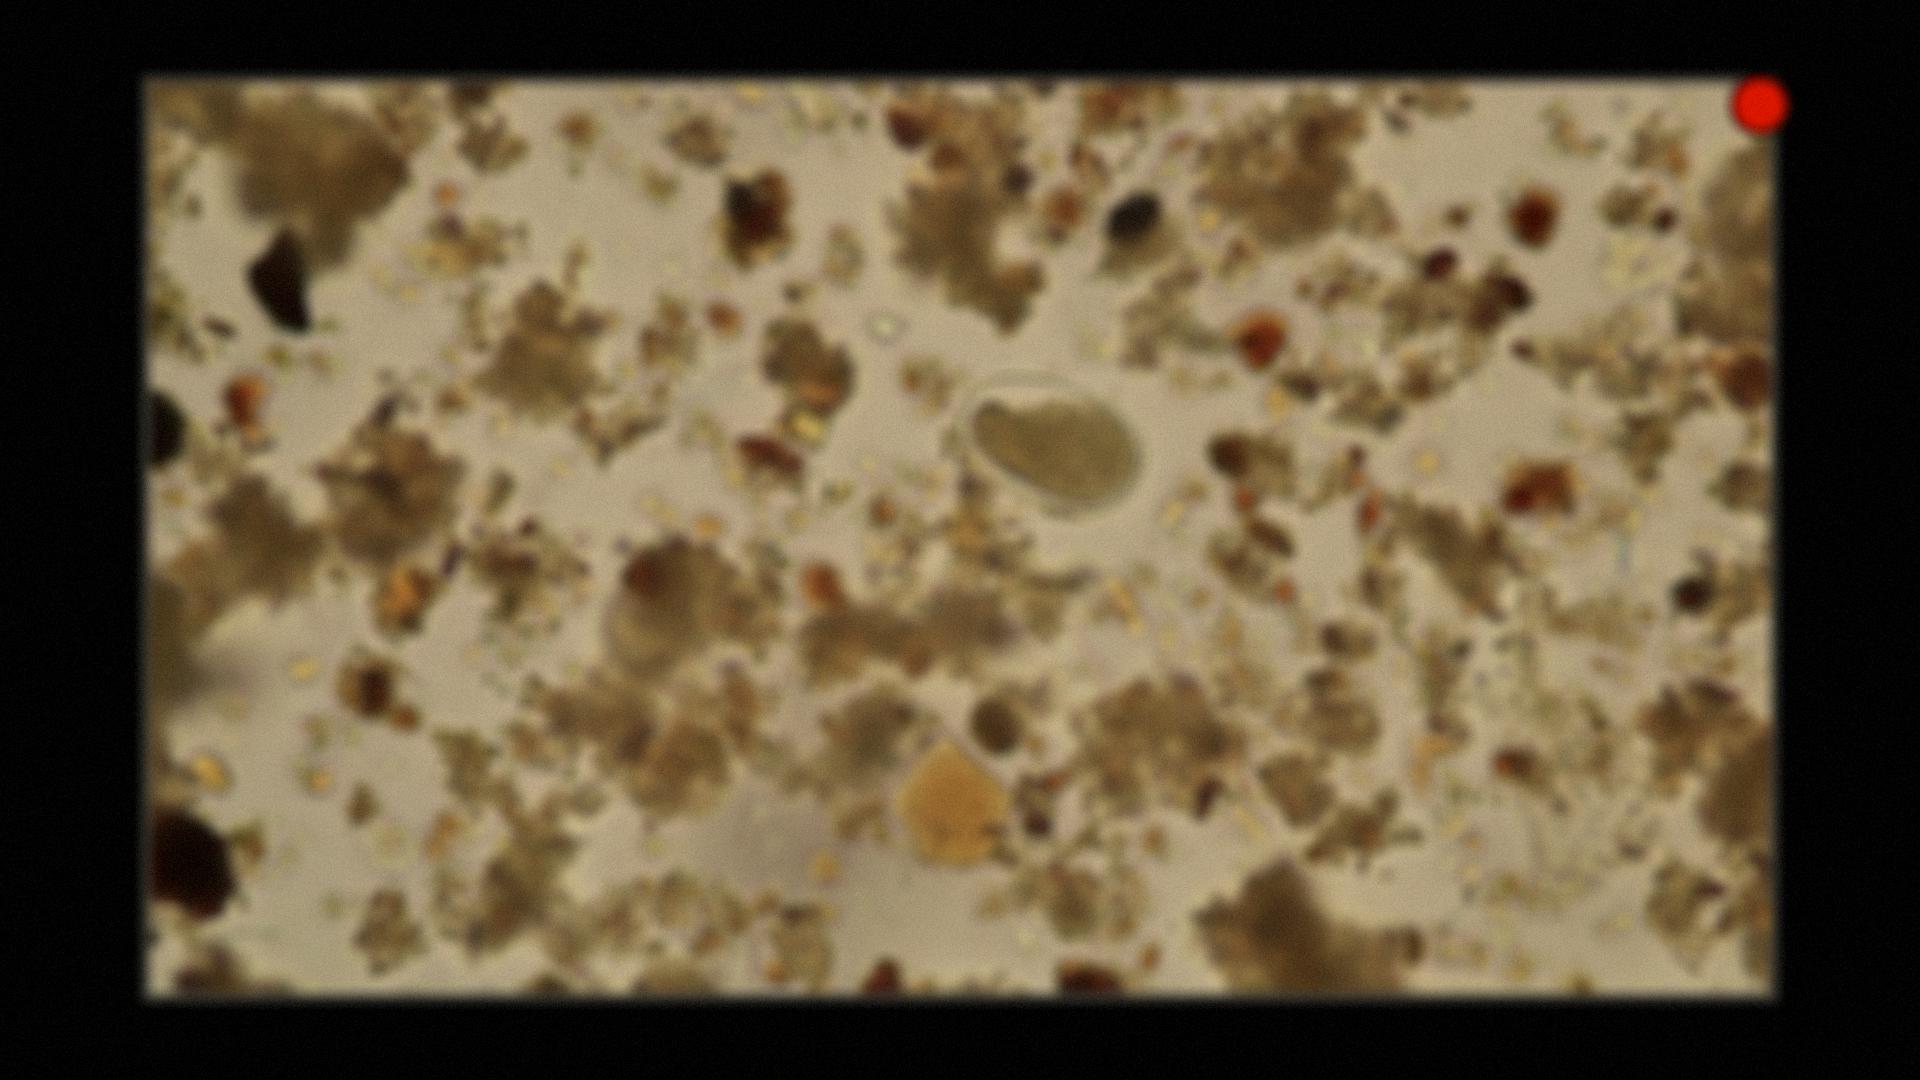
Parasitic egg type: Hookworm egg